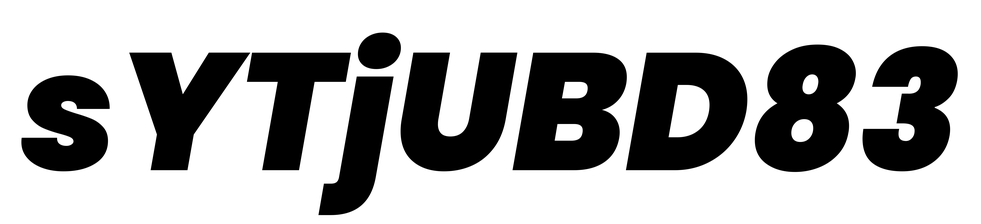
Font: Poppins-BlackItalic